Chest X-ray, AP view. Patient: 54 years old, sex M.
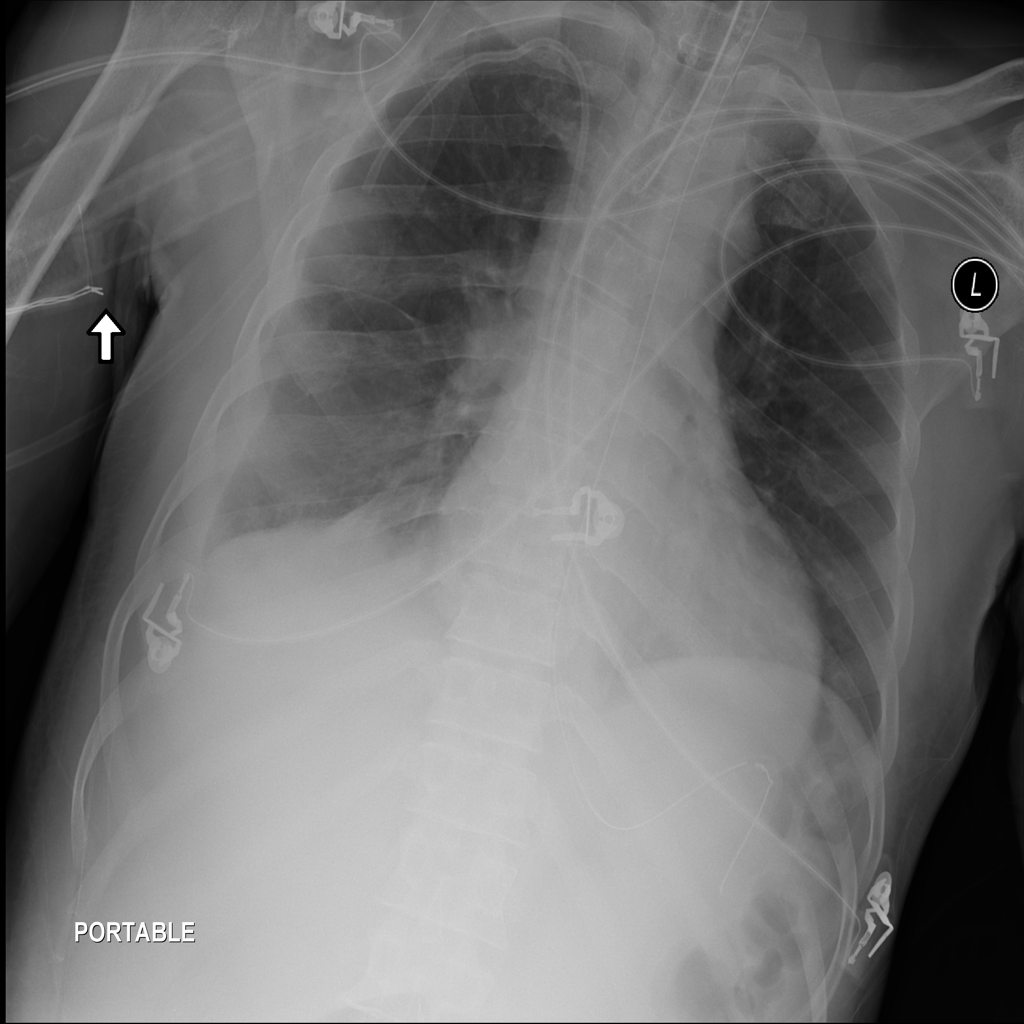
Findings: Atelectasis, Effusion, Infiltration